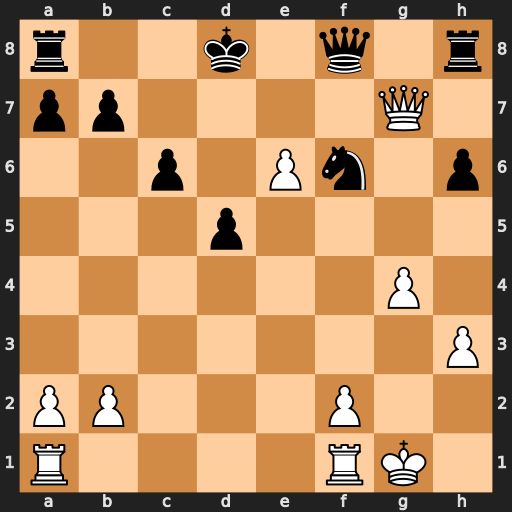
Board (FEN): r2k1q1r/pp4Q1/2p1Pn1p/3p4/6P1/7P/PP3P2/R4RK1
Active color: w
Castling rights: -
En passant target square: -
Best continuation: e7+ Qxe7 Qxh8+